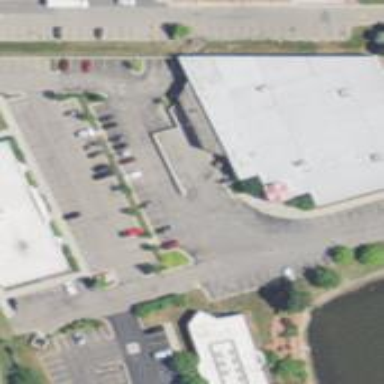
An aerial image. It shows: Building.